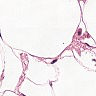
Metastatic tissue present: no